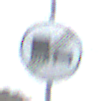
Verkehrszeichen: EndeUeberholverbotKraftfahrzeuge
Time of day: MorningAfternoon
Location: Outdoor (Nature)
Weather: PartlyCloudy
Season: NotSpecified
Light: Natural